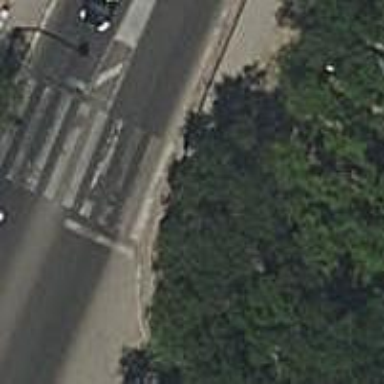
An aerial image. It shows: Footway crossing equipped with traffic signals.